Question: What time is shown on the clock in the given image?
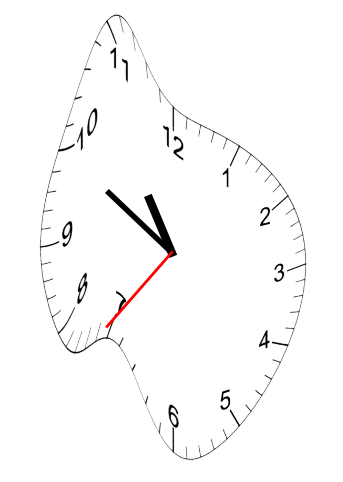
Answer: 10:49:36